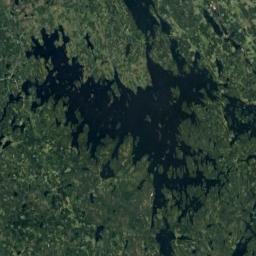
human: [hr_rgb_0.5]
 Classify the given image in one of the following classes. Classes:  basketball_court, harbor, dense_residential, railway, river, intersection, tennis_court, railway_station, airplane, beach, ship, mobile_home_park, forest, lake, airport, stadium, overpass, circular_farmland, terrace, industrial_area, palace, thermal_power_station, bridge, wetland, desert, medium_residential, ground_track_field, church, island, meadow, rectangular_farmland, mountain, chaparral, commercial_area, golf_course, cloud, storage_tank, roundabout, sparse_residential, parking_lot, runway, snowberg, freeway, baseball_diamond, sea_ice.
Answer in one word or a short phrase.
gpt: lake